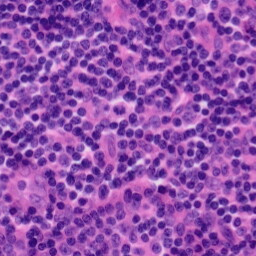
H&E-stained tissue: Tonsil